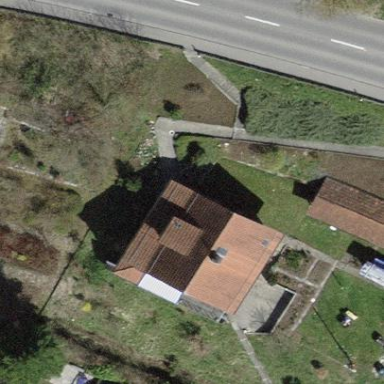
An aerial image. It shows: Building with tiled roof.